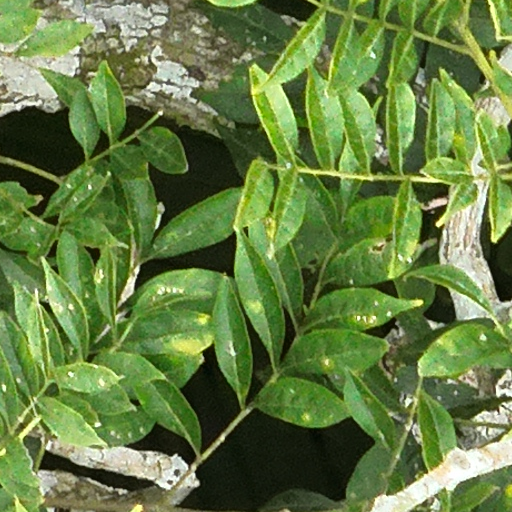
Species: Jacaranda copaia
GBIF accepted scientific name: Jacaranda copaia
Crown area (m\u00b2): 156.503